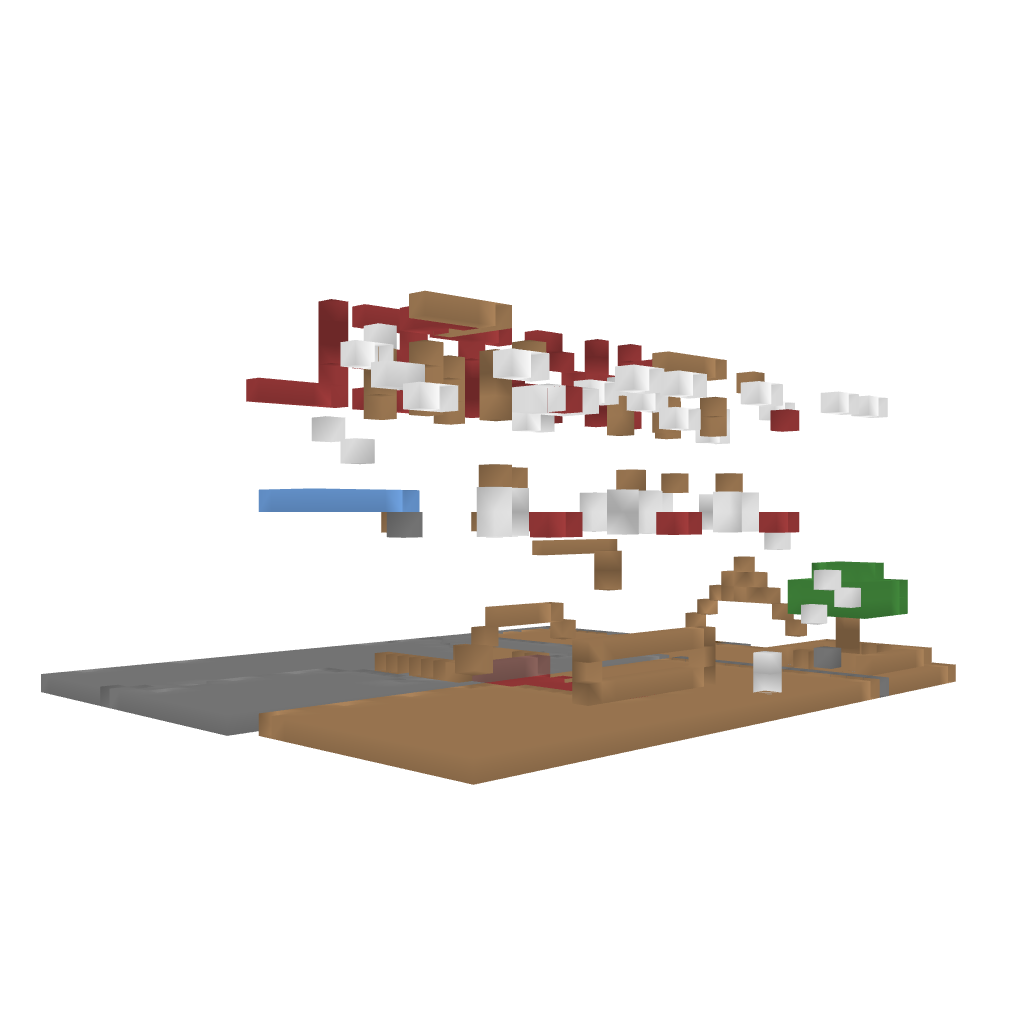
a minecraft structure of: QUARTS HOTEL bad low quality